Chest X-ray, PA view. Patient: 59 years old, sex F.
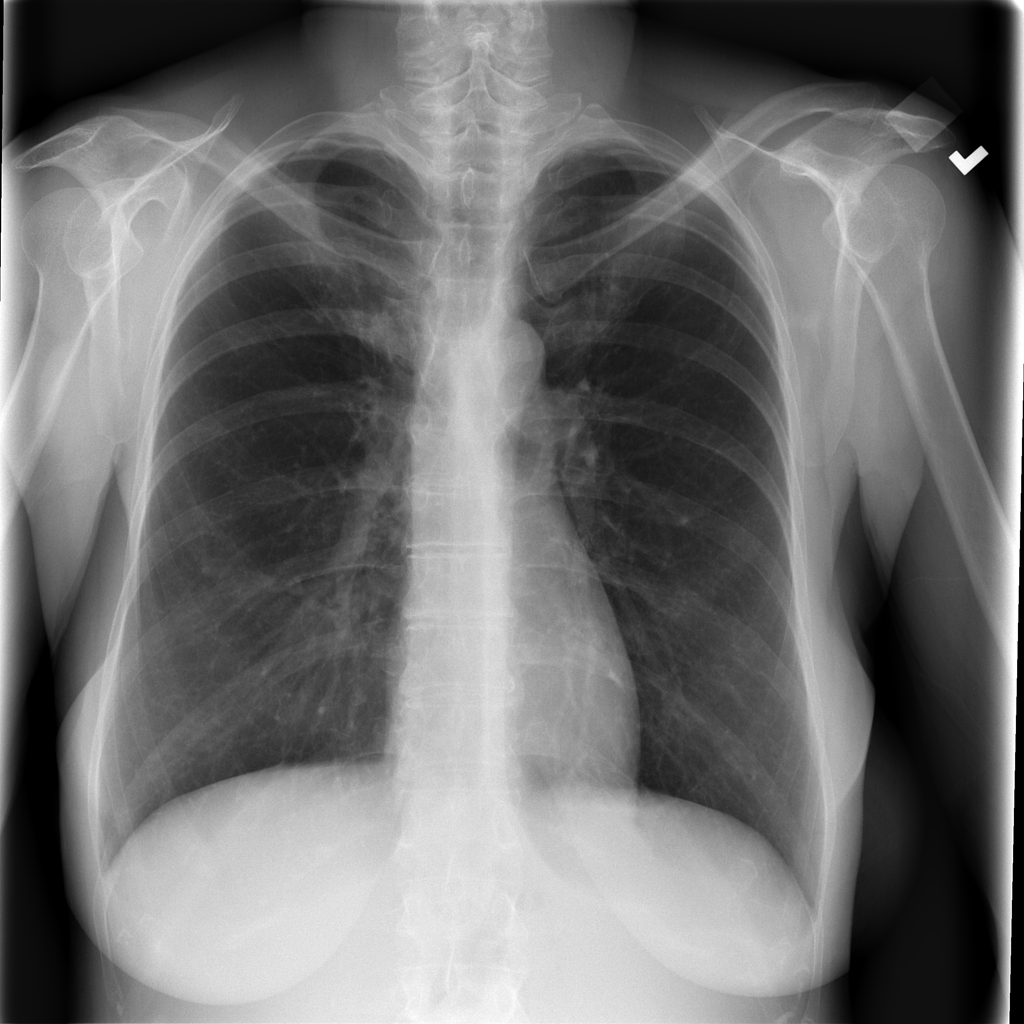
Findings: No Finding